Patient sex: M
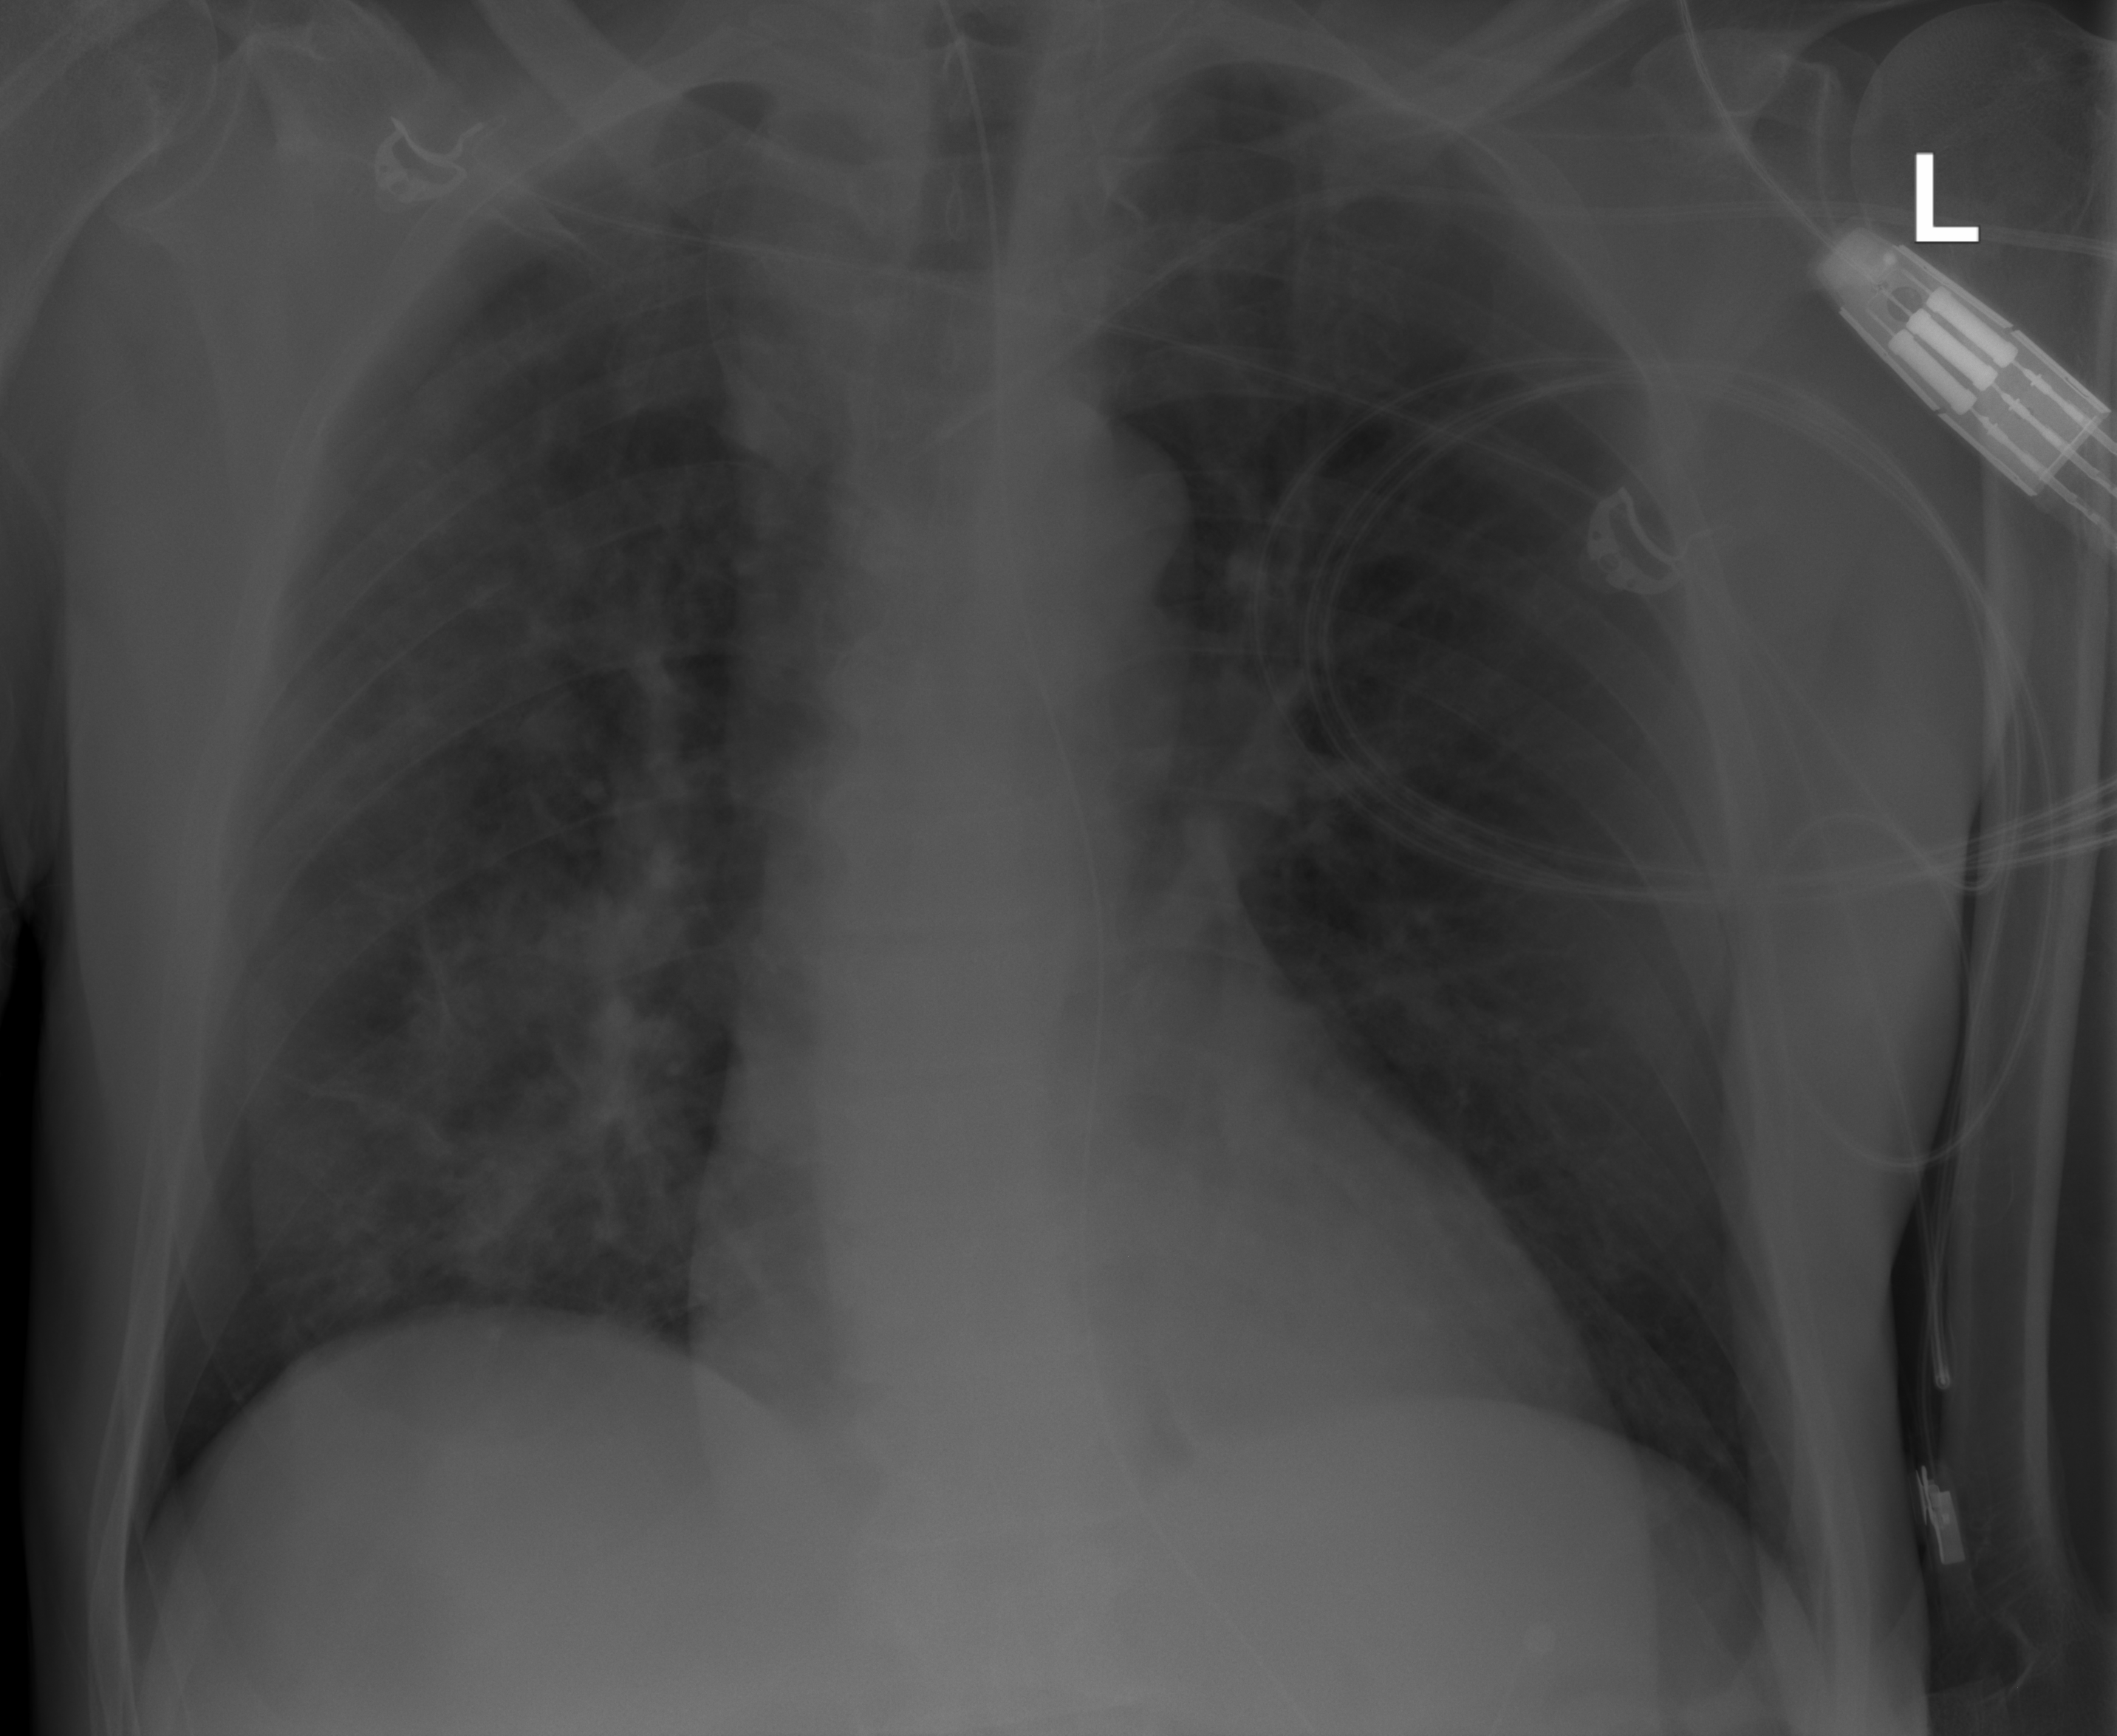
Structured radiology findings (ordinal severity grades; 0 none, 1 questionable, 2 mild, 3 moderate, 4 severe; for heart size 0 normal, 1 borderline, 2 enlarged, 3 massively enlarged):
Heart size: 0
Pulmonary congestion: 2
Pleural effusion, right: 0
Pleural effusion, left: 0
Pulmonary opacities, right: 2
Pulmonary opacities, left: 0
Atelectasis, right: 2
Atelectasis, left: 0